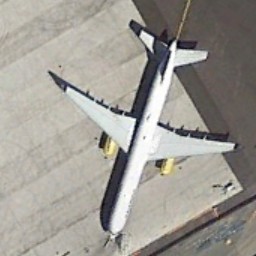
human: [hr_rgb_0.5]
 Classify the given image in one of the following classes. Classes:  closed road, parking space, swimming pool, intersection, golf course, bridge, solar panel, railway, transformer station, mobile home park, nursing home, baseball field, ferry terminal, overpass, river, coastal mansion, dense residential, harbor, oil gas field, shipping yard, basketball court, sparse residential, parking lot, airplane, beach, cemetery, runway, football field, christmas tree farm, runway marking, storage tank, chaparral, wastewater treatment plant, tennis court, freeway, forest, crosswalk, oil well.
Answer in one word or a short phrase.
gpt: airplane